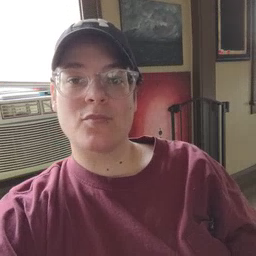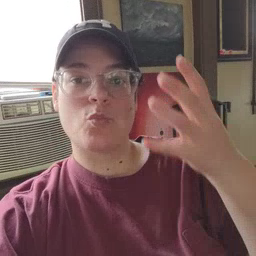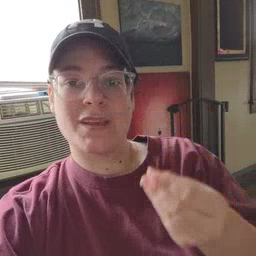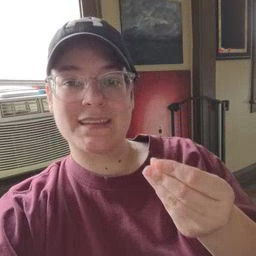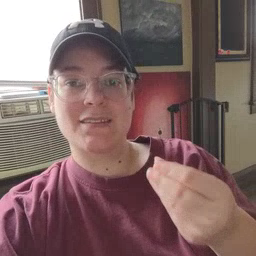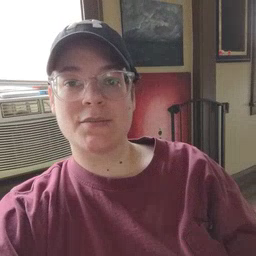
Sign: wet